Question: I have been working on an android project, and recently imported to Eclipse at home. Once I imported my project to Eclipse I suddenly have a lot of new java errors, which I didn't have in my previous environment. I have cleaned the import and removed some of the path errors, but I'm not sure what I should do next. I believe that these errors are most likely the result of something I have done stupidly on my part, but I am not sure.

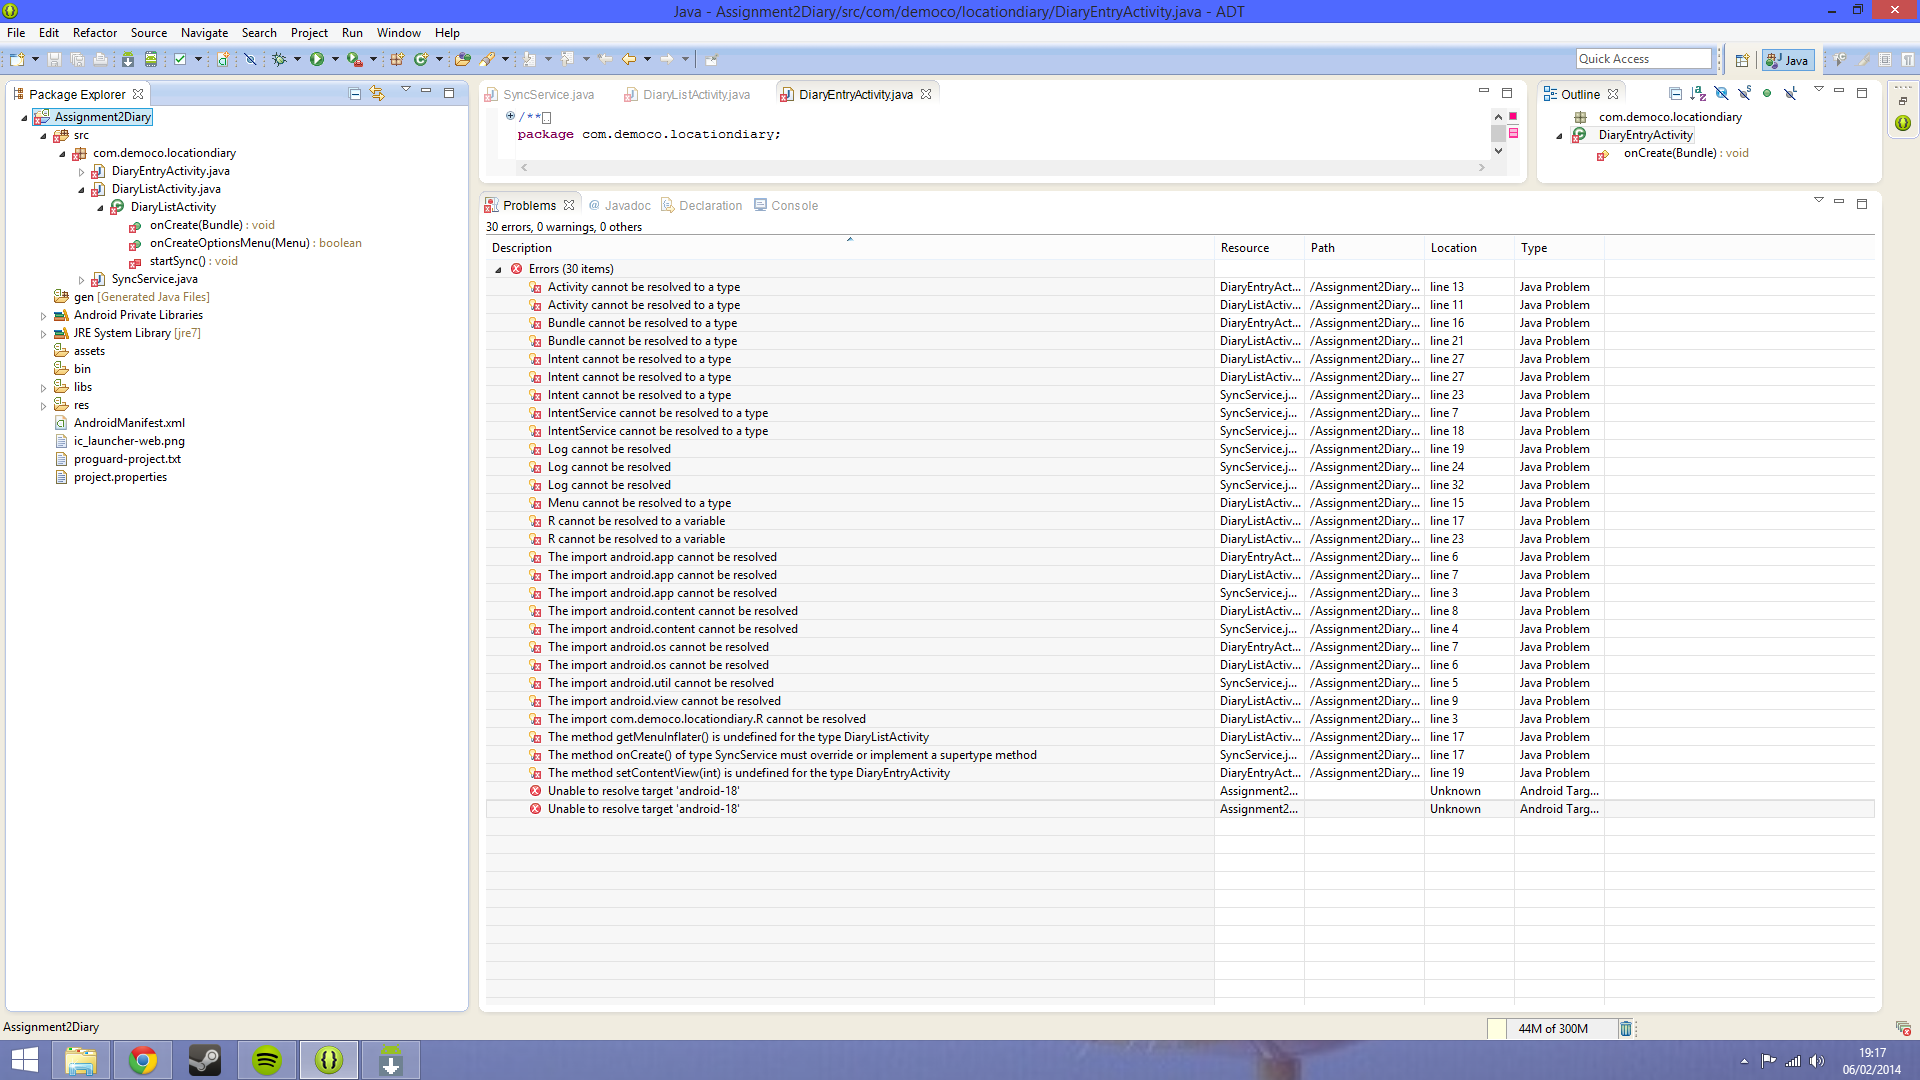
Answer: You most likely have the incorrect SDK installed or you don't have the Android ADT installed on your Eclipse.
<URL>